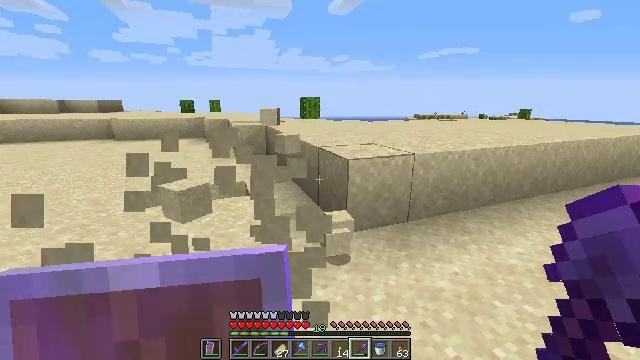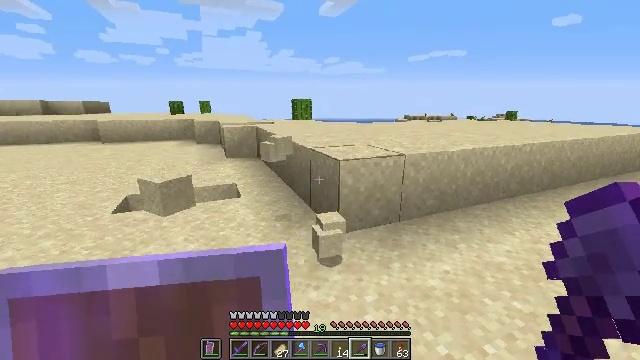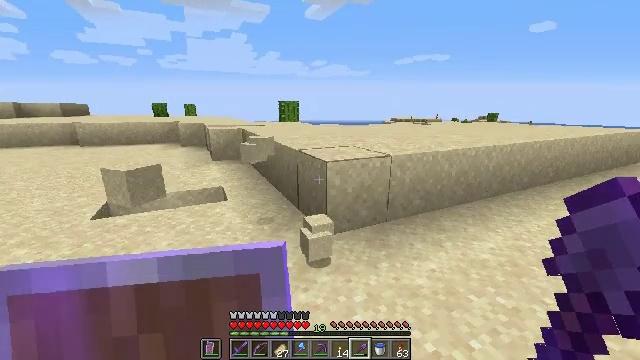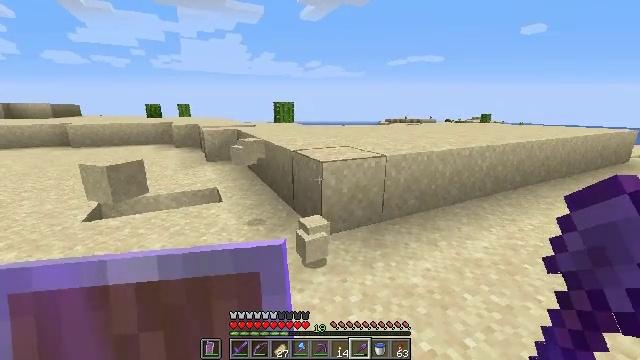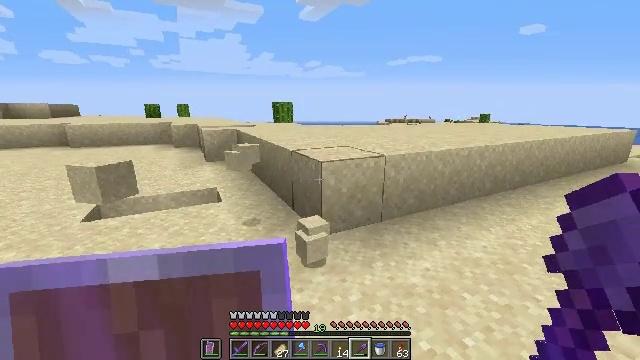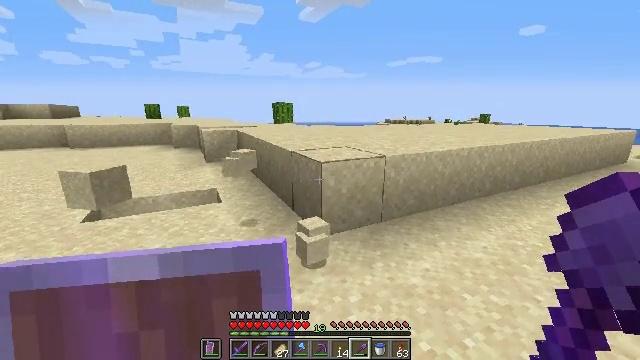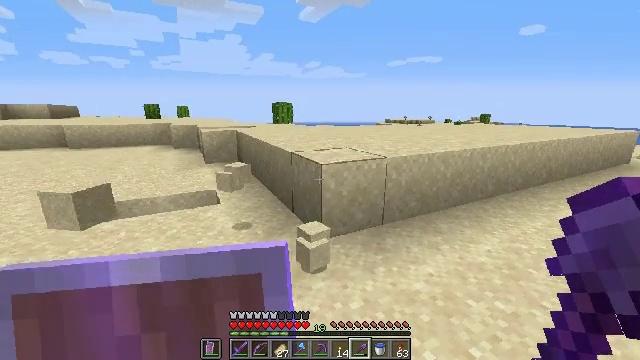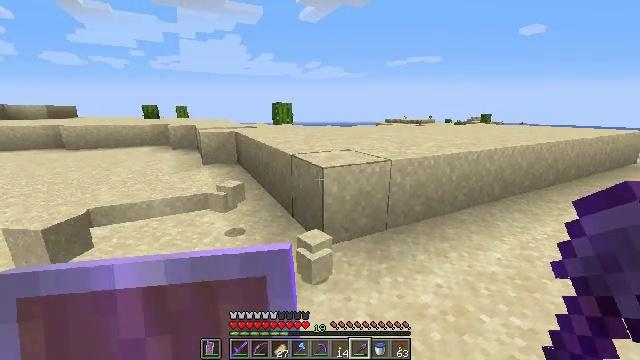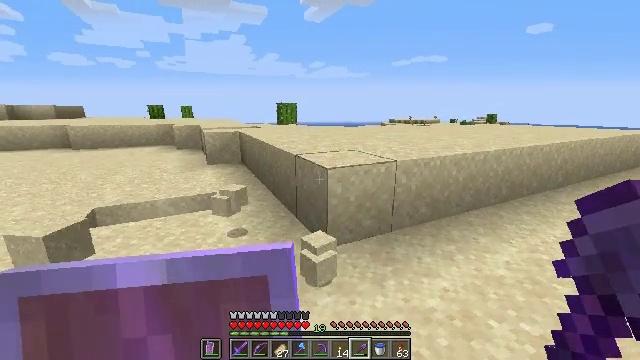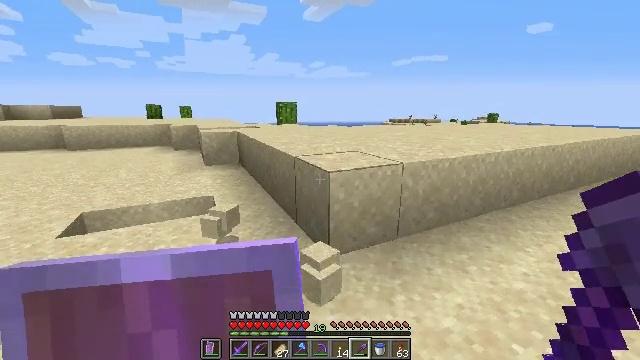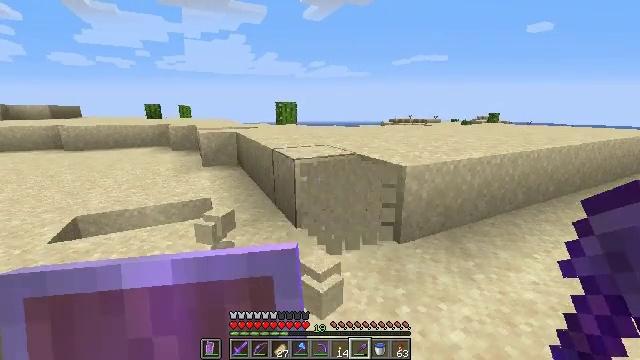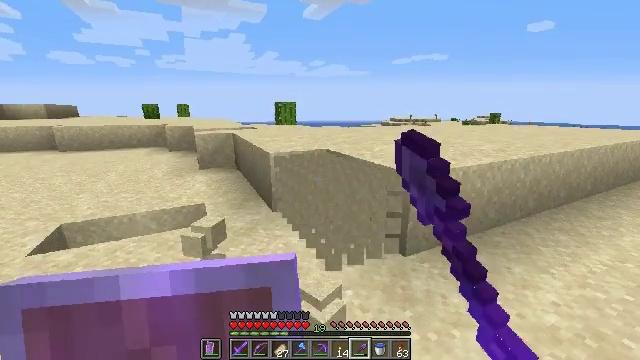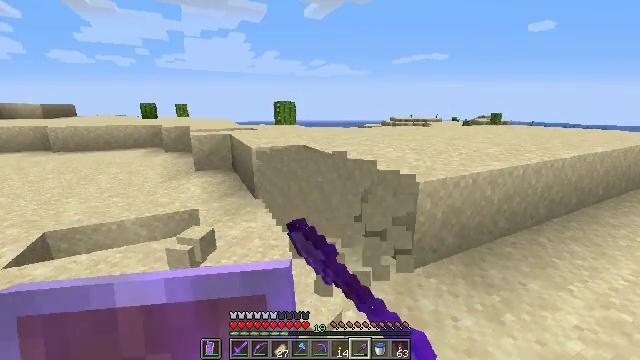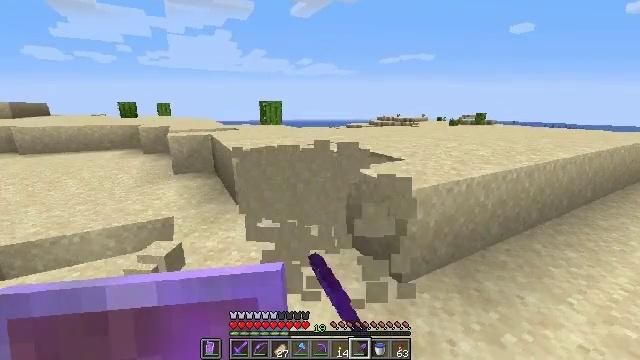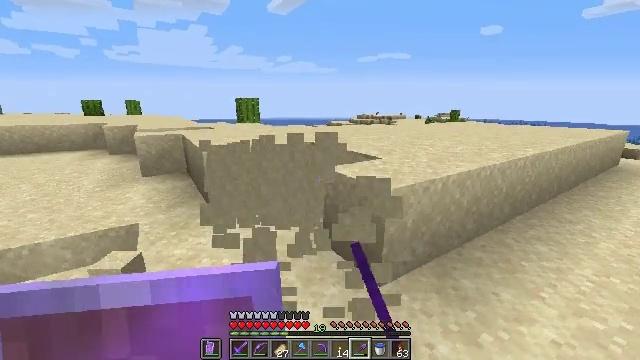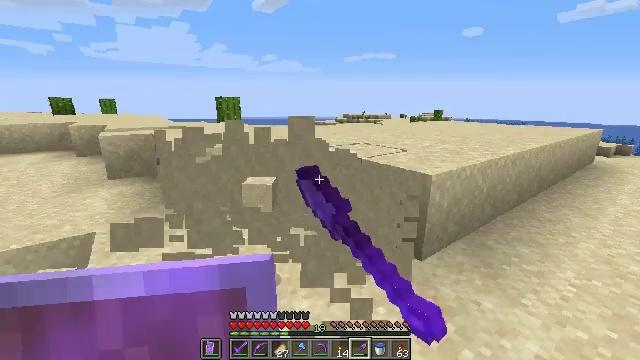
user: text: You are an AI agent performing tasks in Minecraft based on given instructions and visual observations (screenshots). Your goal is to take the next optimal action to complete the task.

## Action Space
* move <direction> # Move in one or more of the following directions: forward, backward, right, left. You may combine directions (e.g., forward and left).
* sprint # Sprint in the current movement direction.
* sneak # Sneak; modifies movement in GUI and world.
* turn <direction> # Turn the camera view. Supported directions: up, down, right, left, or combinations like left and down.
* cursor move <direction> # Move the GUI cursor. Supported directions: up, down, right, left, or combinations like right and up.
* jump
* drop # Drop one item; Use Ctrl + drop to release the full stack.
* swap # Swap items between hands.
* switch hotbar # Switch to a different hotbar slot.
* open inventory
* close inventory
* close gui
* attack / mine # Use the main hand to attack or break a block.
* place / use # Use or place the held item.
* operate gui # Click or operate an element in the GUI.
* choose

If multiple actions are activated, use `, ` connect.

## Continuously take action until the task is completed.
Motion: motion action
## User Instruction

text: Gather sand from the desert.
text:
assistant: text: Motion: turn right
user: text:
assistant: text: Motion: turn right
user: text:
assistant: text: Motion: turn right
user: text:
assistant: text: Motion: no_op
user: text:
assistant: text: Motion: no_op
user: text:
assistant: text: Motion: move forward
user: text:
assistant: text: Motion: move forward
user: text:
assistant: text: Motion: move forward
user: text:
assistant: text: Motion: move forward
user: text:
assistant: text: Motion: move forward, attack / mine
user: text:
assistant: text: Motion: move forward, attack / mine
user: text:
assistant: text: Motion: move forward, attack / mine
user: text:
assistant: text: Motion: move forward and move right, turn right, attack / mine
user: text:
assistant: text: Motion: move forward and move right, turn right, attack / mine
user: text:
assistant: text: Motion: move forward and move right, turn right, attack / mine
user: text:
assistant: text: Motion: move forward and move right, turn right, attack / mine
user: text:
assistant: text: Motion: move forward and move right, turn right, attack / mine
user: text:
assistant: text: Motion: move forward and move right, turn right, attack / mine
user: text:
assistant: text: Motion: move forward and move right, turn right, attack / mine
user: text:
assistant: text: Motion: move forward and move right, attack / mine
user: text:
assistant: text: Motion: move forward and move right, attack / mine
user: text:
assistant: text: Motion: move forward and move right, attack / mine
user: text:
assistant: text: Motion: move forward and move right, attack / mine
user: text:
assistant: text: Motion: move forward and move right, turn left and up, attack / mine
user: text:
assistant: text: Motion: move forward, turn left and up, attack / mine
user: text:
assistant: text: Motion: move forward and move left, turn left, attack / mine
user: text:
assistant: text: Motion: move forward and move left, turn left, attack / mine
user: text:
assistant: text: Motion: move forward and move left, turn left, attack / mine
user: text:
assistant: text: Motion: move forward and move left, turn left, attack / mine
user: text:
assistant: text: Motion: move forward and move left, turn left, attack / mine